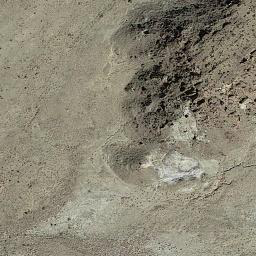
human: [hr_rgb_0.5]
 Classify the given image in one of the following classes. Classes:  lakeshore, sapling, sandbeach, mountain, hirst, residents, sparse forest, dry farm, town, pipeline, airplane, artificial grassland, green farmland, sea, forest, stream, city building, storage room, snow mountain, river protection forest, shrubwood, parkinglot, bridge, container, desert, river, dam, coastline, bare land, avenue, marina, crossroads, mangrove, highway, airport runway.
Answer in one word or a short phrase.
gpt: bare land